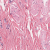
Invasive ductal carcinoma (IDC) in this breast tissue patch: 0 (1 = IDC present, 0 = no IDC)